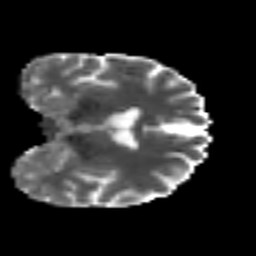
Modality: MD
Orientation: coronal
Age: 32
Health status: ill
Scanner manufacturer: philips
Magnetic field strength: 3 T
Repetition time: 9 s
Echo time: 0.127 s